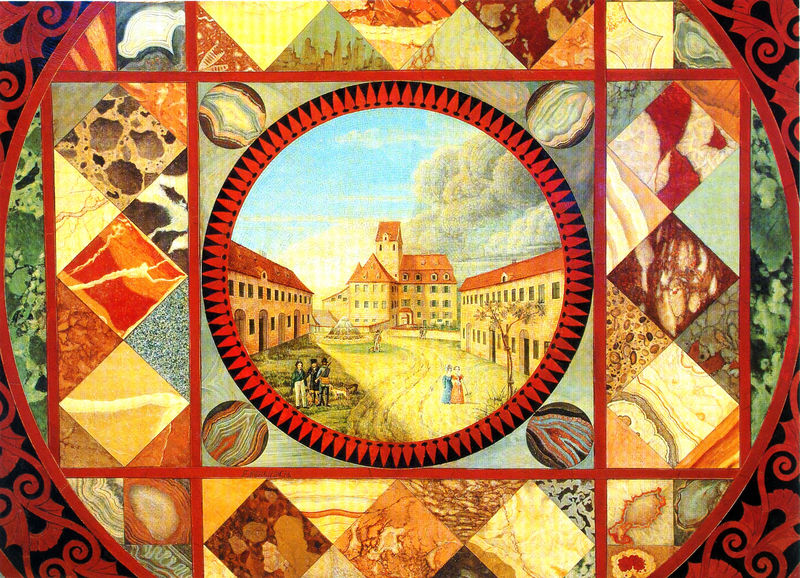
Titel: Bemalte Tischplatte mit der Ansicht von Schloß Seefeld
Künstler: Franz Xaver Fernbach
Institution: Privatbesitz
Schlagwörter: baum, blau, blätter, gemälde, gestein, gruppe, himmel, laub, mann, schatten, weiß, wolken, bäume, frauen, gelb, grün, kirchturm, landschaft, menschen, stadt, bunt, damen, femmes, fenster, frau, glas, grau, hell, licht, marmor, männer, orange, schwarz, strasse, tisch, türkis, dach, gebäude, gras, haus, hunde, rot, schloss, weg, wolke, malerei, muster, ornament, alt, wand, architektur, band, rahmen, spitze, stein, steine, teller, bild, männergruppe, häuser, kirche, rauch, sonne, boden, decke, innen, paar, personen, schön, kreis, rund, rundbild, tondo, turm, garten, farbig, ansicht, fassade, fassaden, ort, passanten, türen, vedute, furchen, heu, spuren, farben, fläche, dorf, dächer, hof, spazieren, fußgänger, platz, rand, figuren, staffage, dekoration, jaune, dekor, ornamente, verzierung, granit, platte, marmoriert, ring, tor, foto, rechtecke, stadtansicht, fussboden, village, burg, landstrasse, eckig, medaillon, kloster, strahlen, soldat, kreise, kugel, kugeln, fliese, kachel, mosaik, tischplatte, rathaus, einlegearbeit, intarsie, intarsien, quadrate, raute, zacken, biedermeier, jäger, gutshof, gewehr, rouge, siedlung, marktplatz, etagen, geschosse, zentrum, kassetten, spaziergänger, femme, mittelfeld, fassung, quadrat, geschliffen, mietshaus, schmucksteine, farbenspiel, ville, marmorierung, frauengruppe, dorfplatz, bil, stallungen, rotunde, kubus, toit, ställe, nuage, buntmarmor, dreitecke, figureng, frauengruppen, halbedelsteine, inkrustation, inkrustationen, kasernen, kutschenspur, onyx, personnage, stadtdarstellung, steinschnitt, stockerke, vitrail, toits, achat, hommes, marbre, rond, fenbster, kräftige farben, place, 2 frauen, circle, 3 männer, steinmuster, pière, pieres, cicle, kreeis, mamor, quadrad, bauerm